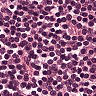
Metastatic tissue present: no